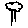
Label: tree